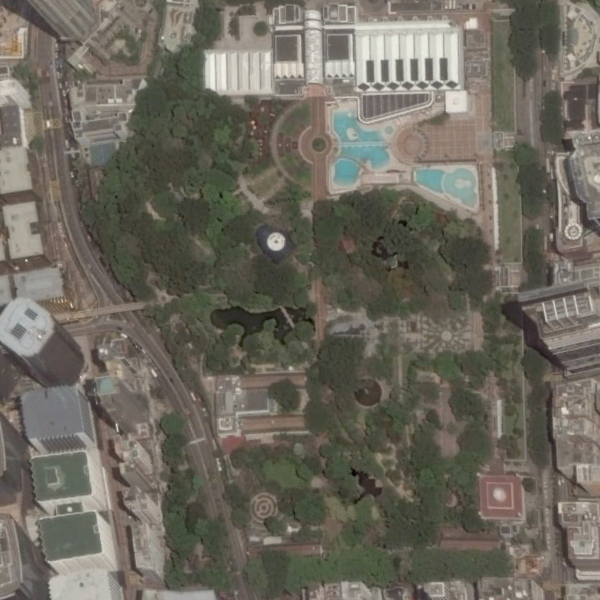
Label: Park